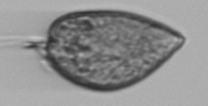
Label: Prorocentrum_micans